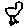
Label: bird